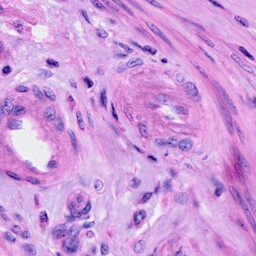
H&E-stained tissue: Cervix